Question: Is there a way to have a column chart with two different scales. I have played with the example from highcharts but the result is still not perfect: <URL>
The problem is that the columns are not in the center of there each section

'''
$(function () {
$('#container').highcharts({
chart: {
type: 'column'
},
title: {
text: 'Efficiency Optimization by Branch'
},
xAxis: {
categories: [
'cat1',
'cat2',
'cat3'
]
},
yAxis: [{
min: 0,
title: {
text: 'Employees'
}
}, {
title: {
text: 'Profit (millions)'
},
opposite: true
}],
legend: {
shadow: false
},
tooltip: {
shared: true
},
plotOptions: {
column: {
grouping: false,
shadow: false,
borderWidth: 0
}
},
series: [{
name: 'Employees',
color: 'rgba(165,170,217,1)',
data: [150, 73],
pointPadding: 0.3,
pointPlacement: -0.2
}, {
name: 'Employees Optimized',
color: 'rgba(126,86,134,.9)',
data: [140, 90],
pointPadding: 0.4,
pointPlacement: -0.2
}, {
name: 'Profit',
color: 'rgba(248,161,63,1)',
data: [null,null, 198.5],
tooltip: {
valuePrefix: '$',
valueSuffix: ' M'
},
pointPadding: 0.3,
pointPlacement: 0.2,
yAxis: 1
}, {
name: 'Profit Optimized',
color: 'rgba(186,60,61,.9)',
data: [null,null, 208.5],
tooltip: {
valuePrefix: '$',
valueSuffix: ' M'
},
pointPadding: 0.4,
pointPlacement: 0.2,
yAxis: 1
}]
});
});
'''
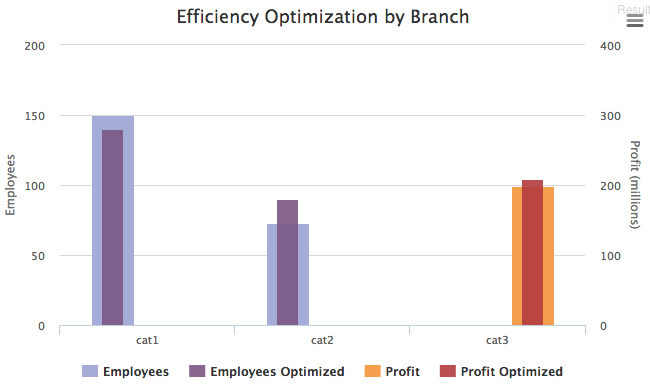
Answer: It's caused by setting different 'pointPlacement' for series. I suggest to use default setting for that option: <URL>